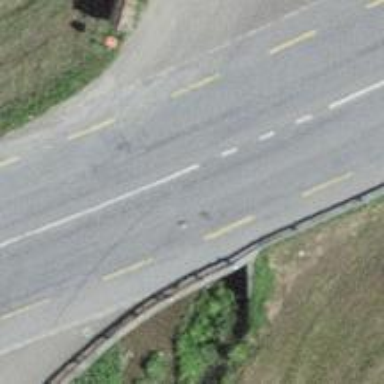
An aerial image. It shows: Asphalt secondary road with dedicated lane for cyclists on both sides.